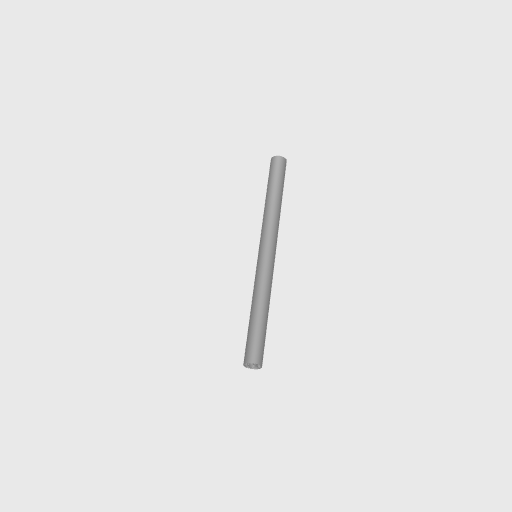
Part: GoTUBE432